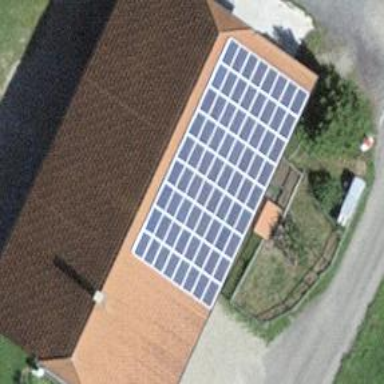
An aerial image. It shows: Solar power generator utilizing photovoltaic technology with solar photovoltaic panels.